高二 · 度量几何学
 $=90^{\circ}, 	riangle F_{1} P F_{2}$ 面积是 9, 则 $a+b=(\quad)$
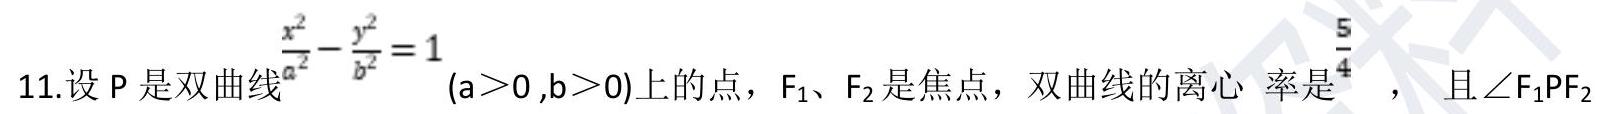
A. 4
B. 5
C. 6
D. 7
答案: D
解析: 答案：D

【解析】由双曲线焦点三角形面积公式得 $b^{2} \cot \frac{90^{\circ}}{2}=9 \therefore b^{2}=9 \therefore c^{2}-a^{2}=9$,

$\because e=\frac{c}{a}=\frac{5}{4} \therefore c=5, a=4, a+b=7$

12. 答案:D

【解析】 $2 b=8: \therefore b=4, A(-3,0), F(5,0)$, 因为 $F$ 到双曲线的渐近线距离为 $b$, 所以 $\odot F$ ： $(x-5)^{2}+y^{2}=16$, 设 $\mathrm{MN}$ 交 $x$ 轴于 $\mathrm{E}$, 则

$F E=\frac{4^{2}}{3+5}=2 \therefore A E=8-2=6, M E^{2}=A E \times E F=12 \therefore M N=2 M E=4 \sqrt{3}$

故答案为: D.

分析 先由虚轴长为 8 得到 $\mathrm{b}$ 的值,由焦点 $\mathrm{F}$ 到双曲线的渐近线距离为 $\mathrm{b}$, 得到圆的方程, 由直线与圆相交的性质求出 FE 和 $\mathrm{AE}$ 的长, 再求 MN.